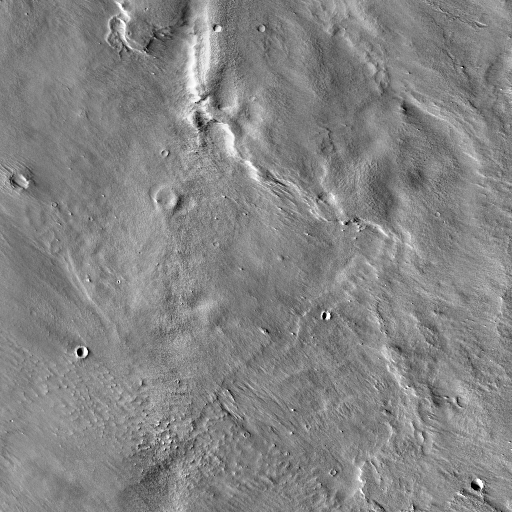
Crater classes present: Background, Other, Buried